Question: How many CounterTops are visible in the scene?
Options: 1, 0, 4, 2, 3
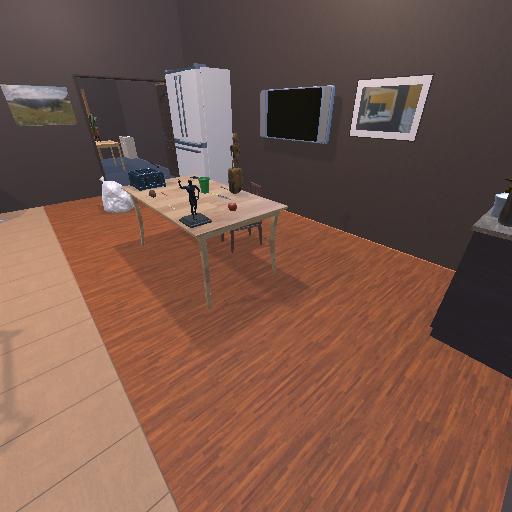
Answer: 1